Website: macys
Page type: customer-info-address
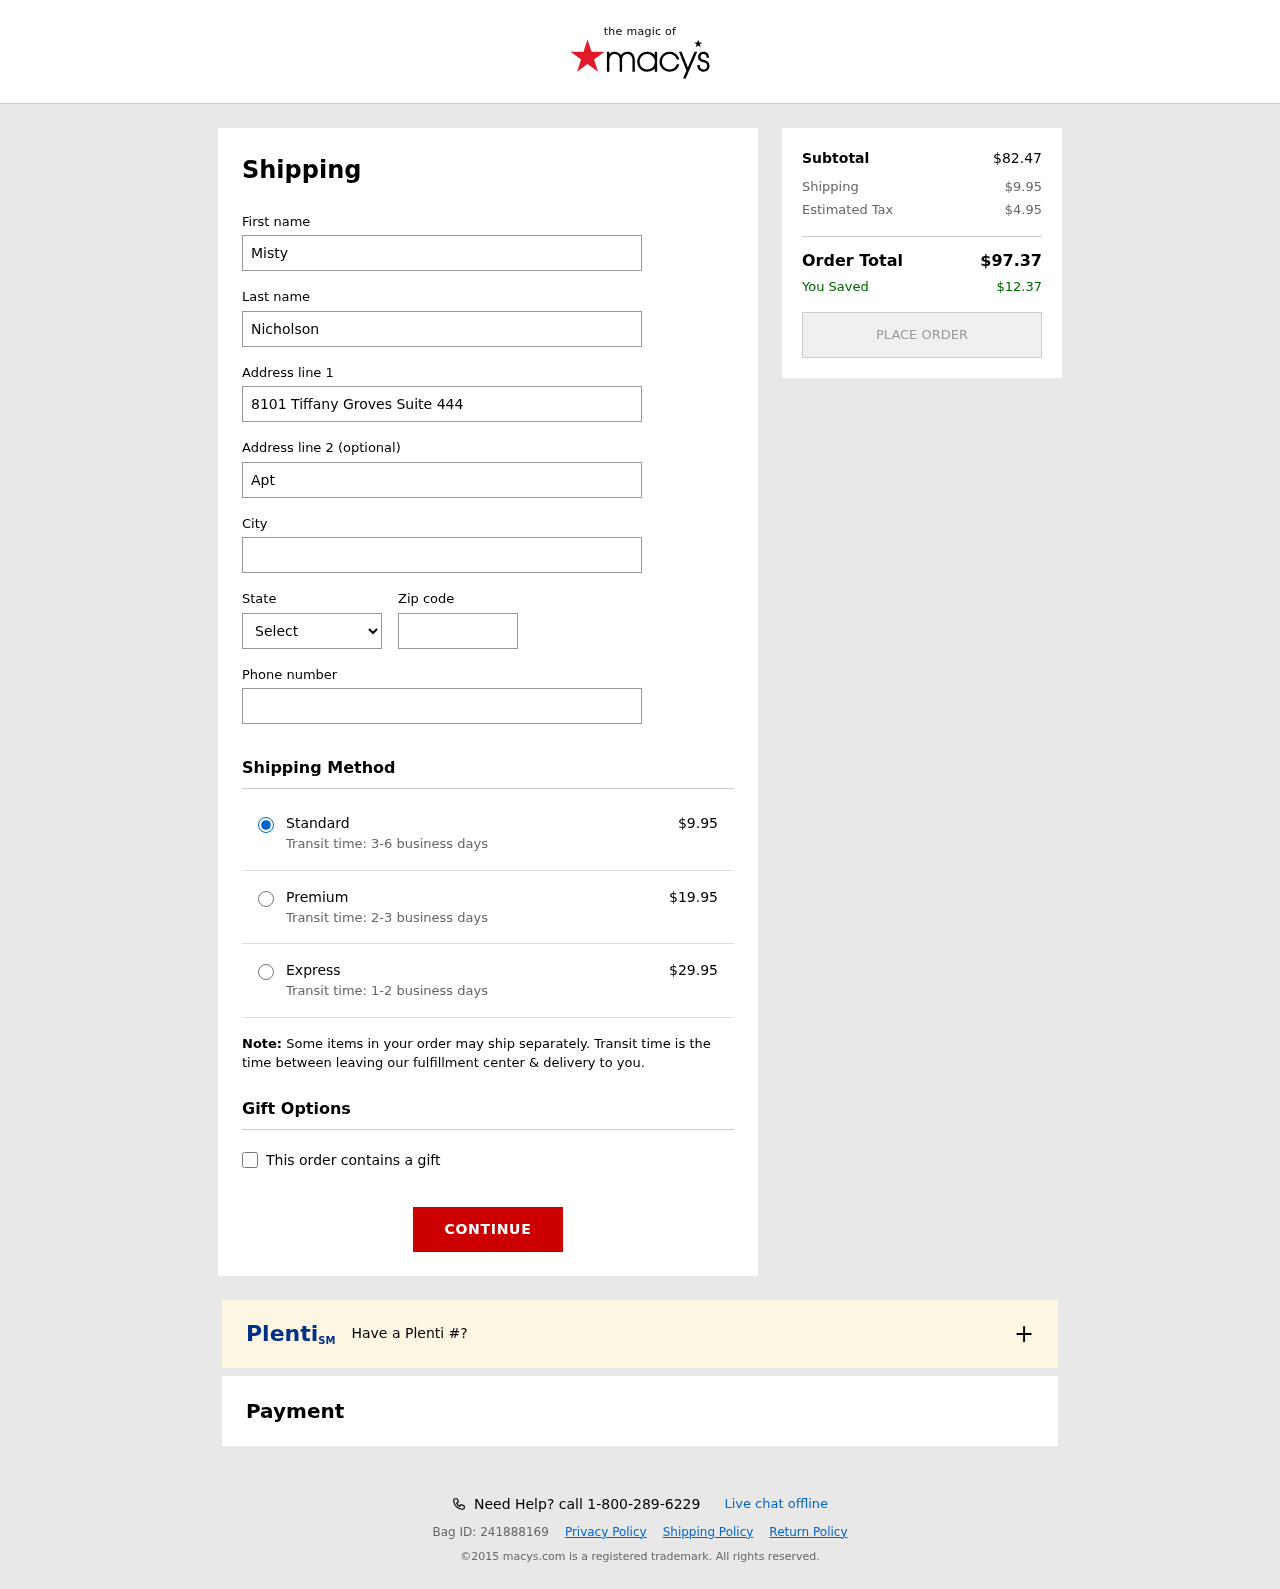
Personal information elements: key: PII_CITY
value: Patrickbury
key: PII_FIRSTNAME
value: Misty
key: PII_LASTNAME
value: Nicholson
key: PII_PHONE
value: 9254987984
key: PII_POSTCODE
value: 74728
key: PII_STATE_ABBR
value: HI
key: PII_STREET
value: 8101 Tiffany Groves Suite 444
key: PII_STREET2
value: Apt. 819
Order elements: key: ORDER_SHIPPING_COST
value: $9.95
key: ORDER_SHIPPING_COST_PREMIUM
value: $19.95
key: ORDER_SHIPPING_COST_EXPRESS
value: $29.95
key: ORDER_SUBTOTAL
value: $82.47
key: ORDER_TAX
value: $4.95
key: ORDER_TOTAL
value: $97.37
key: ORDER_SAVINGS
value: $12.37